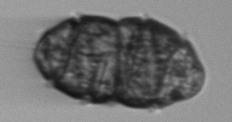
Label: Margalefidinium